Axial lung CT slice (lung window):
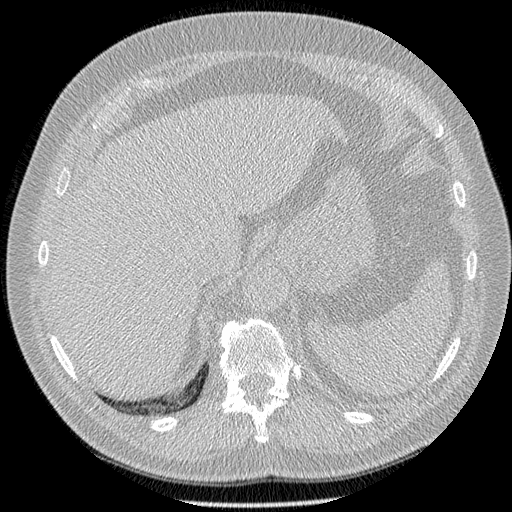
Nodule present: no